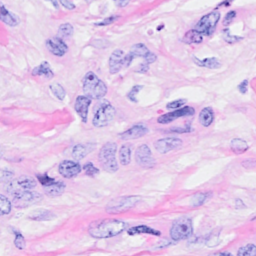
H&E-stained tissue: Breast